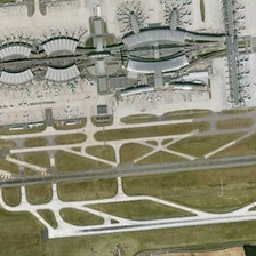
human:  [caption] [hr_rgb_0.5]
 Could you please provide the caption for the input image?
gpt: there are airport runways on the grassy field  next to a catenular terminal building

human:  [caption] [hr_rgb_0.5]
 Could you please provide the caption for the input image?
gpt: many arc boarding gate and some white take off ways .

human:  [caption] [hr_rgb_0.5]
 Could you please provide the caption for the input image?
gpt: an irregular shaped termial building is seated alongside runways .

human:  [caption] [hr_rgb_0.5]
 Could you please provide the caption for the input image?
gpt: there are airport runways on the grassy field  next to which is a catenular terminal building lying on the tarmac  with some planes surrounding it .

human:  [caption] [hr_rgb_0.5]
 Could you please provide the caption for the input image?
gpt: some planes are near a building in an airport with several runways .